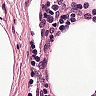
Metastatic tissue present: no